Aerial crown-view tile of a tropical tree (Barro Colorado Island, Panama), acquired 20250616:
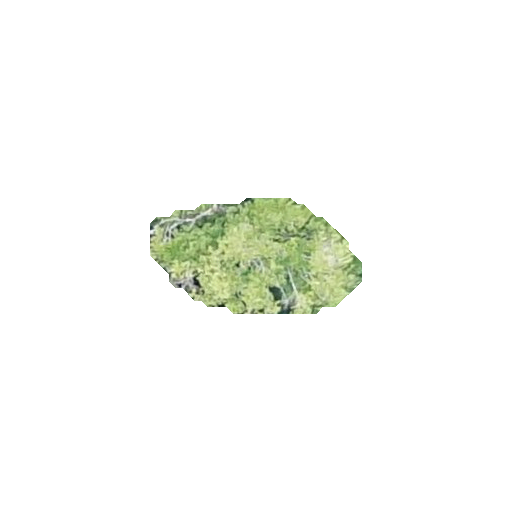
Species: Beilschmiedia tovarensis
GBIF accepted scientific name: Beilschmiedia tovarensis
Crown area: 27.328 m²